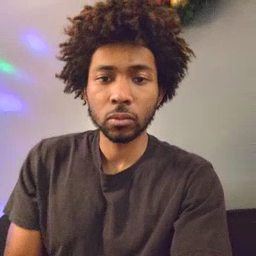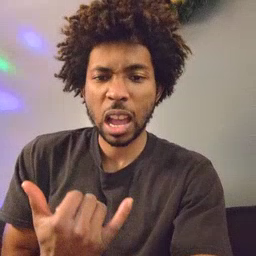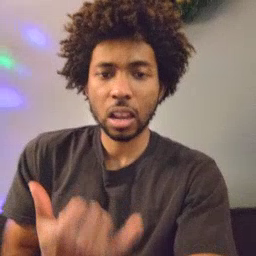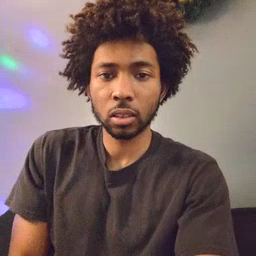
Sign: now